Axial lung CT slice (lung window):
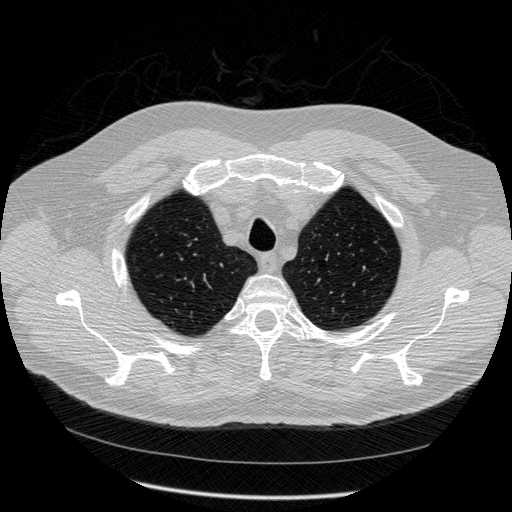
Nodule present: no